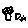
Label: tree